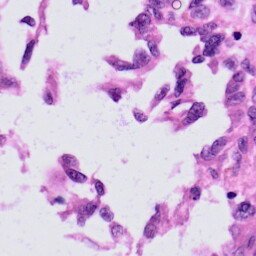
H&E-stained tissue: Skin